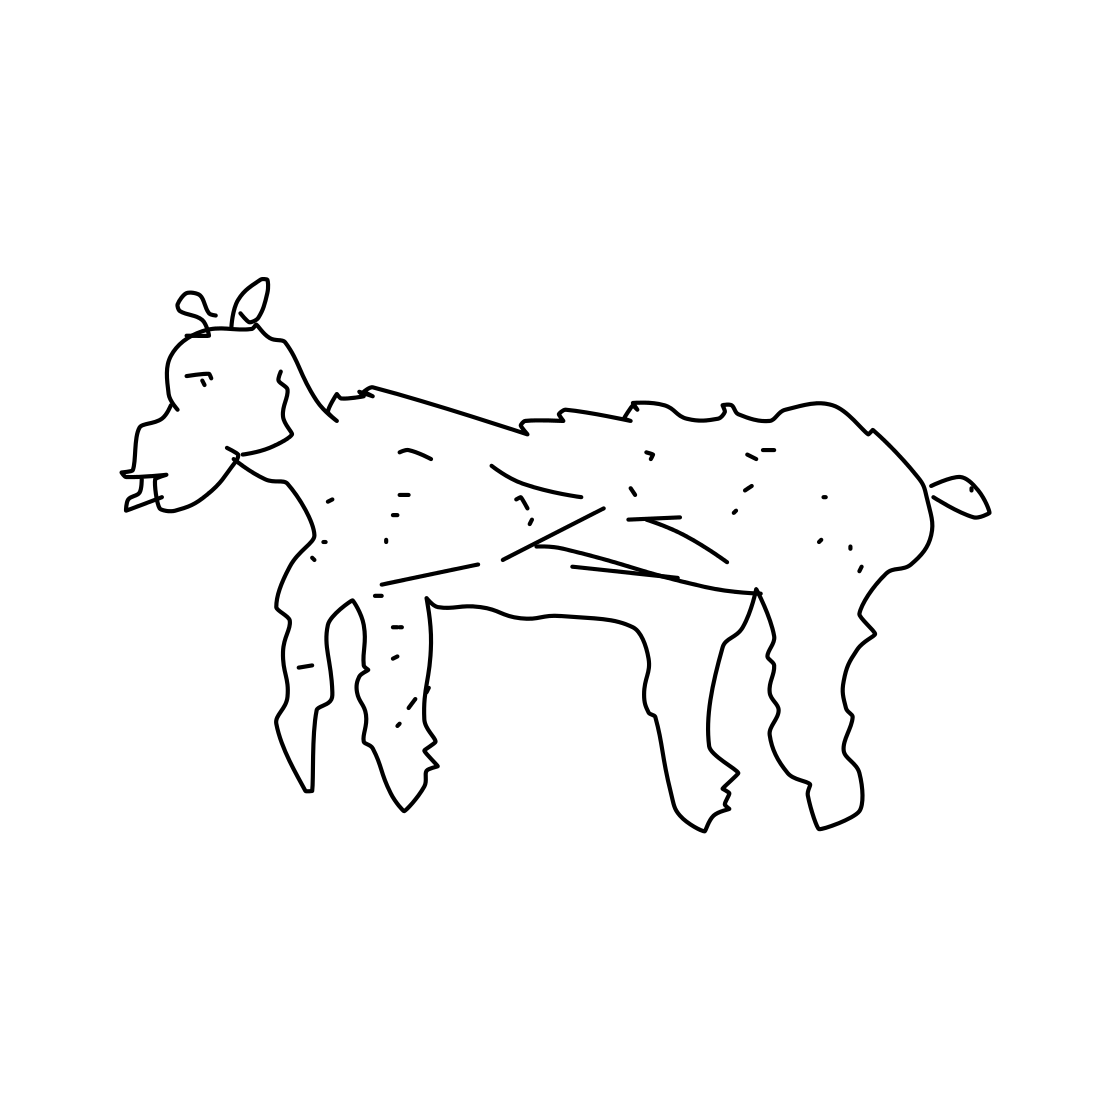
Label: sheep